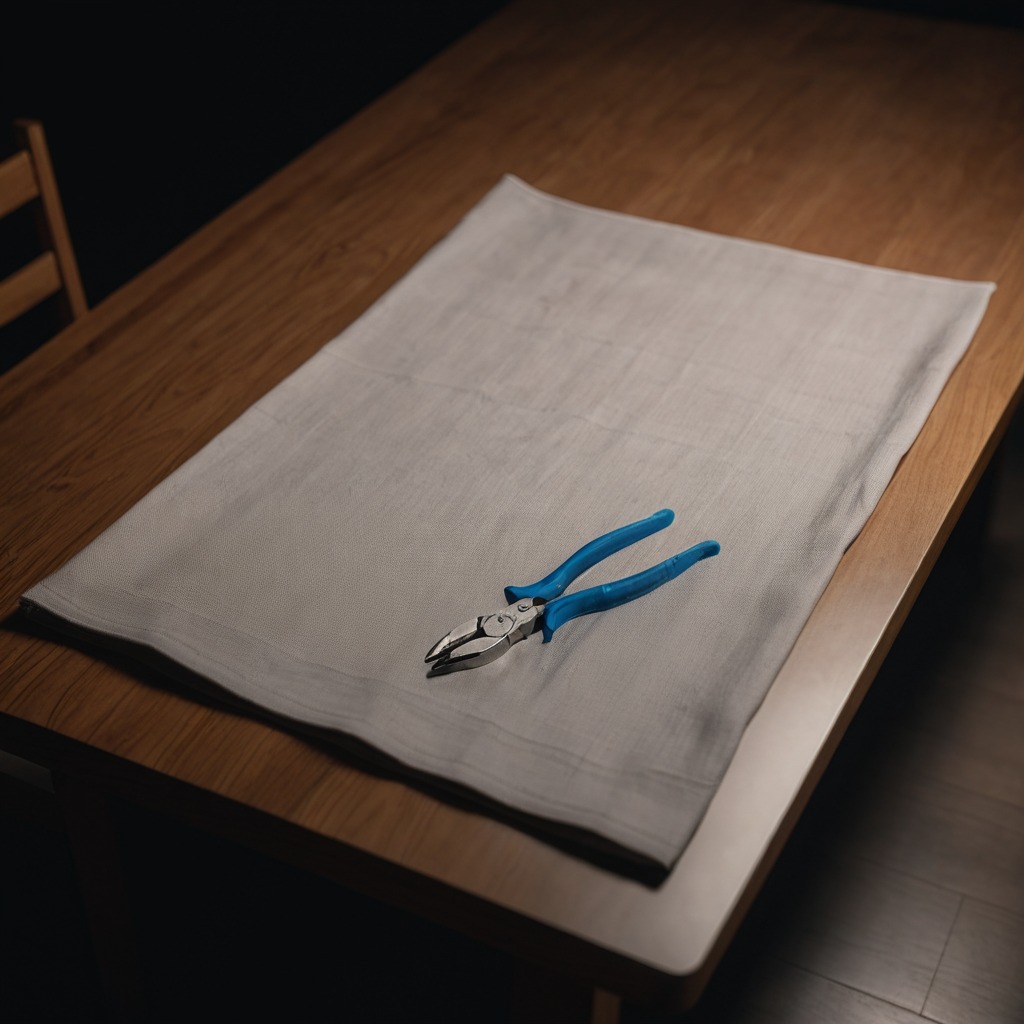
A plier lies on a wooden table.